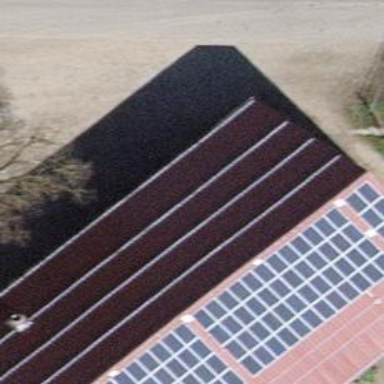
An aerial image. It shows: Small solar photovoltaic panel used as generator to produce electricity.